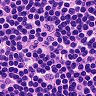
Metastatic tissue present: no